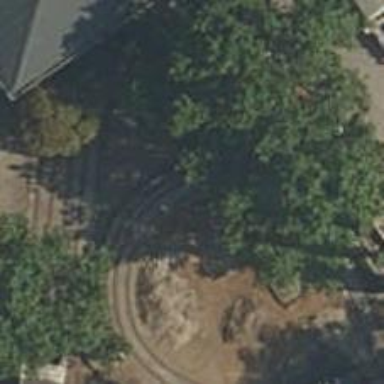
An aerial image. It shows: Miniature railway.